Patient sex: M
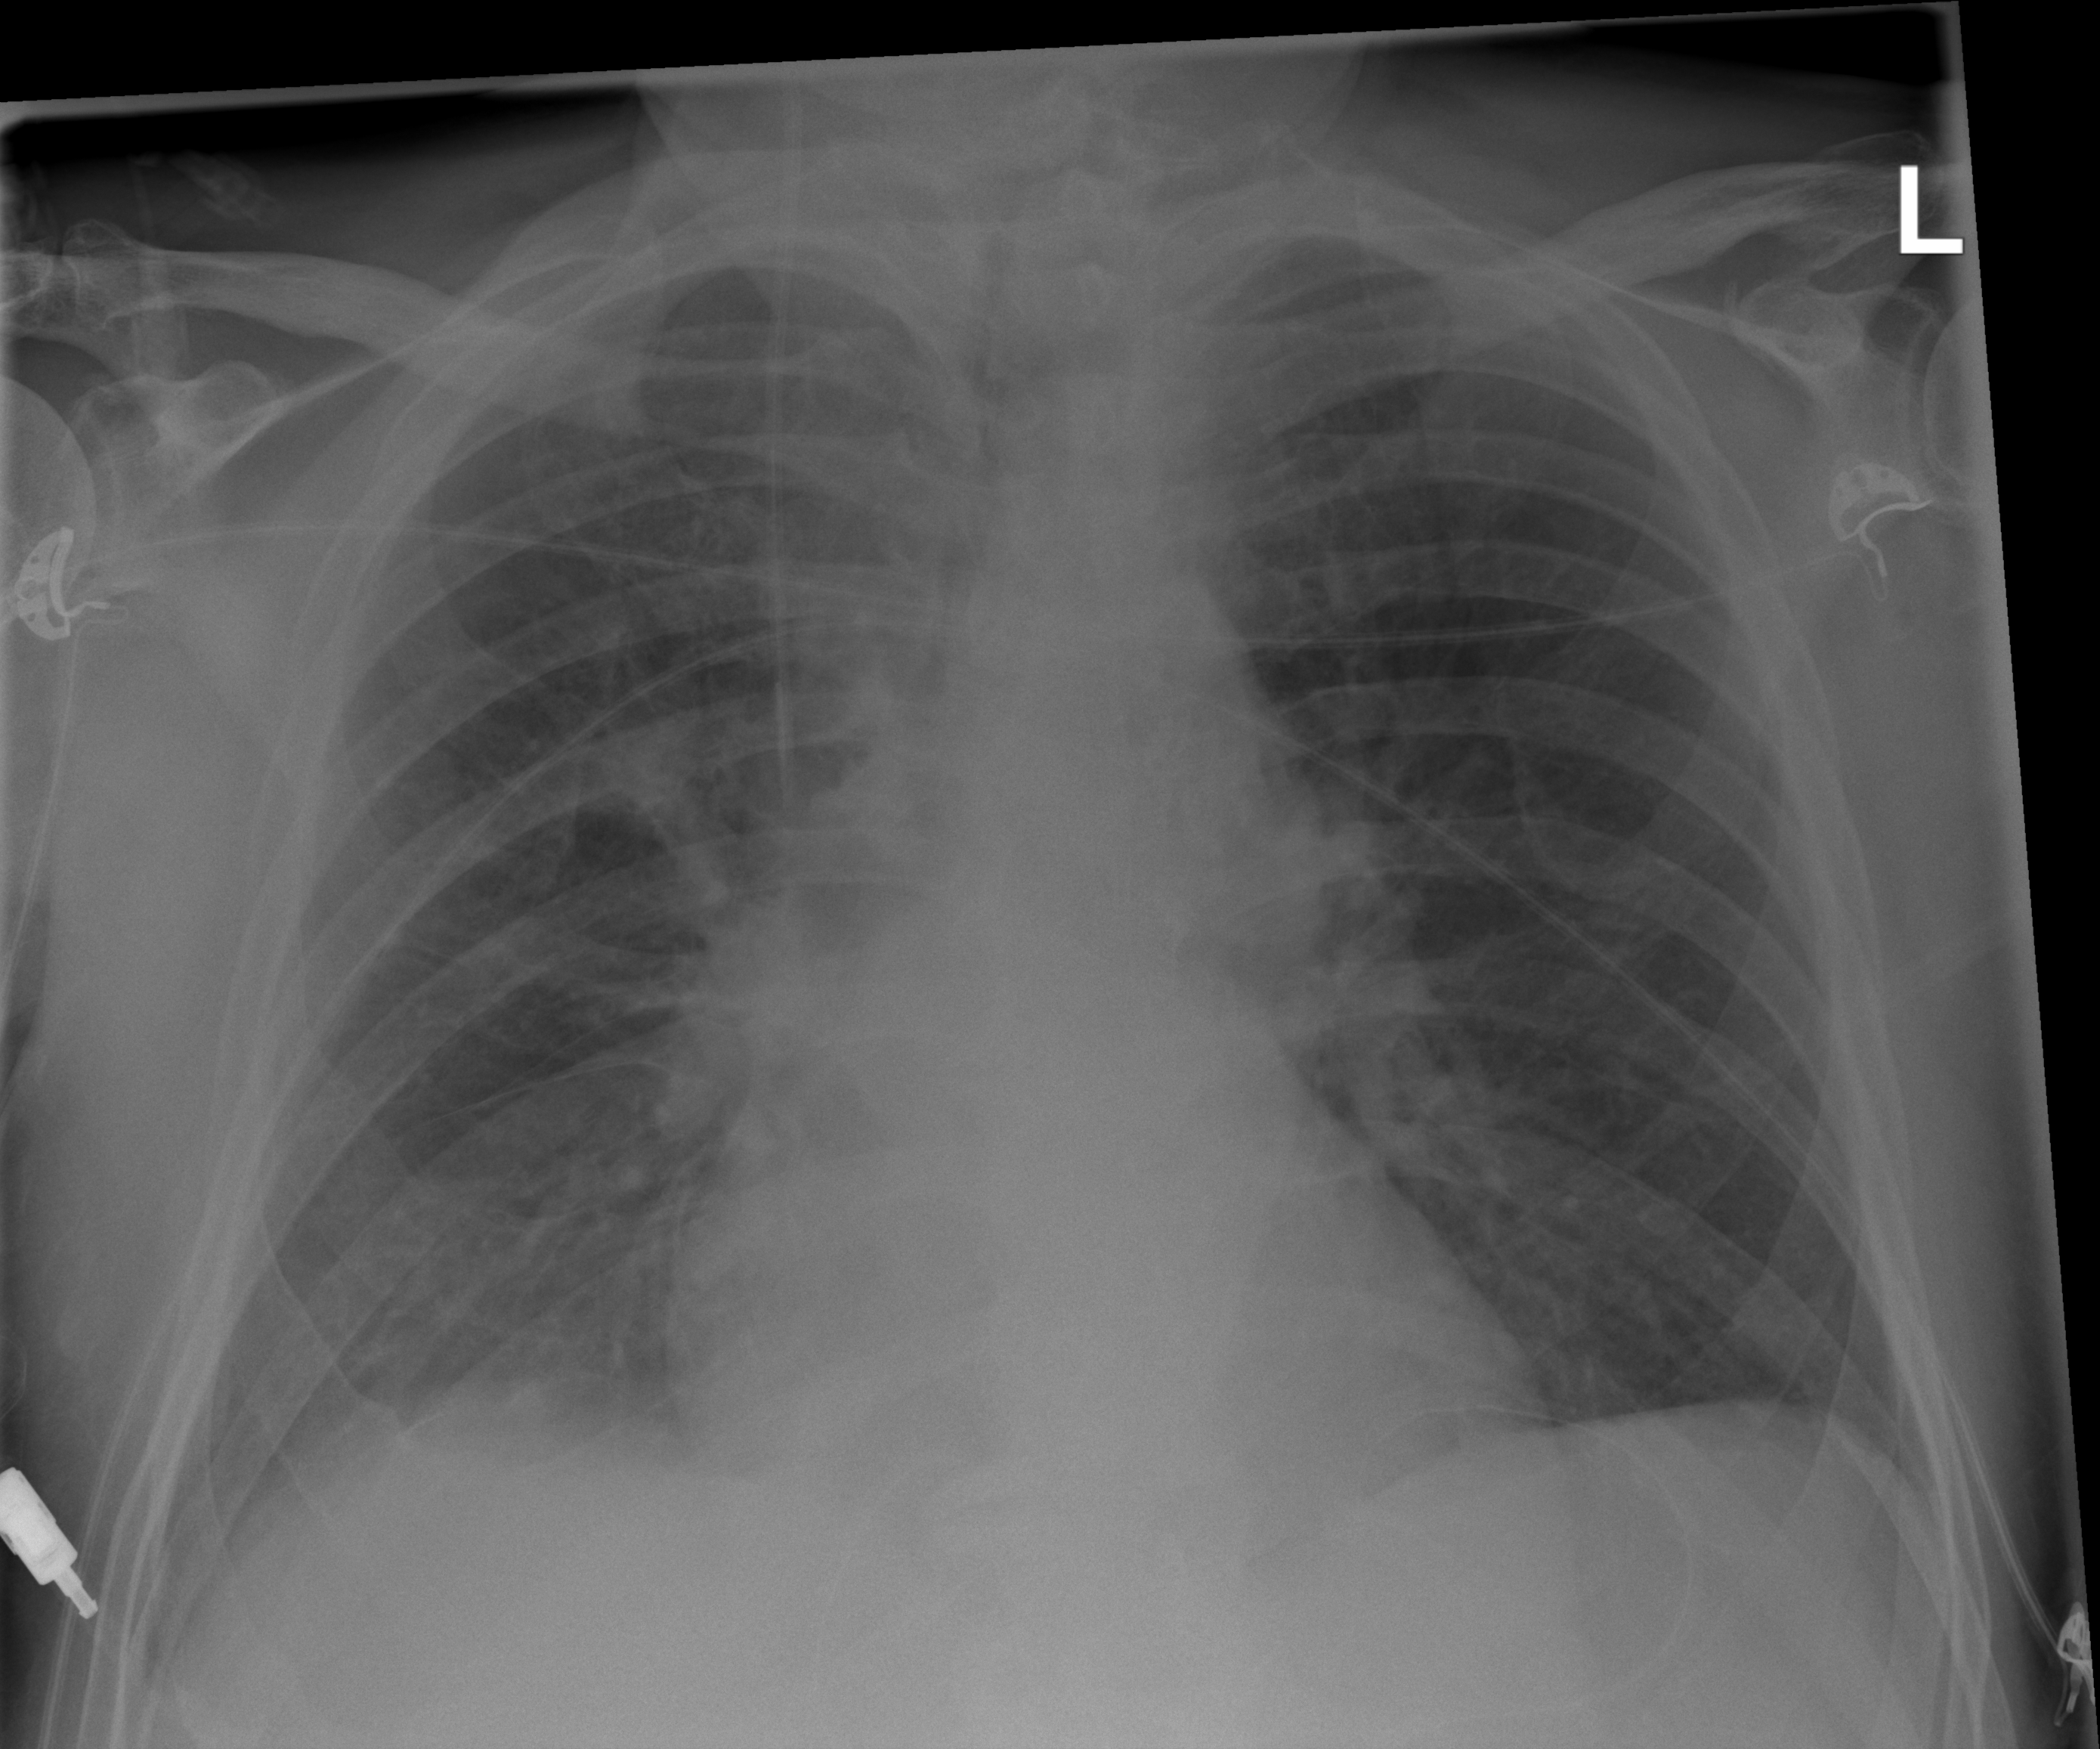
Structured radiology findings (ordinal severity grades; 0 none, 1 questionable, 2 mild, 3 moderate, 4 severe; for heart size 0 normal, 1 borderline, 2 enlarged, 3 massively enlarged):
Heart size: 0
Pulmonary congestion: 1
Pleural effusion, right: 2
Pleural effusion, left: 0
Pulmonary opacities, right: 2
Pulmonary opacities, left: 2
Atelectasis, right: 2
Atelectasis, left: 1